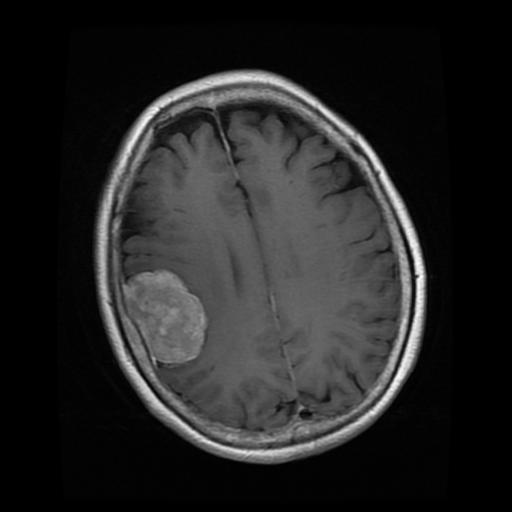
Label: meningioma